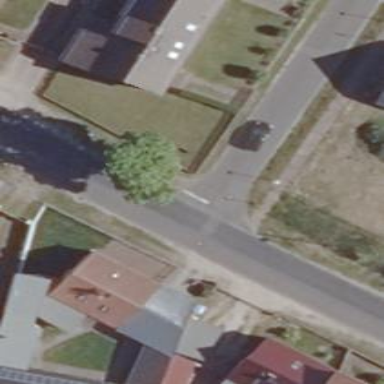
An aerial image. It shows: Residential road with asphalt surface. There is sidewalk on the left side.